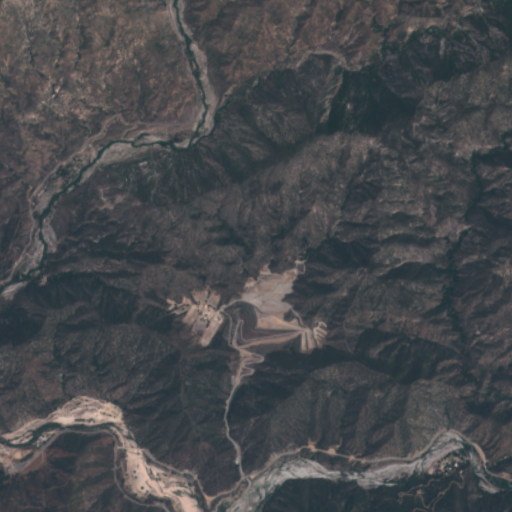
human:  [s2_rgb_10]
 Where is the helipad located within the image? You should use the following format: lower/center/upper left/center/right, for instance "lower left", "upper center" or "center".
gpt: The helipad is located in the center right of the image.
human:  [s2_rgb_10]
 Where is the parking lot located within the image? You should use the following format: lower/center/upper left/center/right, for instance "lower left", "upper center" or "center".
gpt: The parking lot is located in the lower of the image.
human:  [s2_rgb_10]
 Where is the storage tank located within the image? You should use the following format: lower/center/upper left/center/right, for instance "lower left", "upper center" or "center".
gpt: The storage tank is located in the lower right of the image.
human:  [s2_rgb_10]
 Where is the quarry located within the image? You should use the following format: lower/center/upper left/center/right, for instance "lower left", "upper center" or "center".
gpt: There is no quarry in the image.